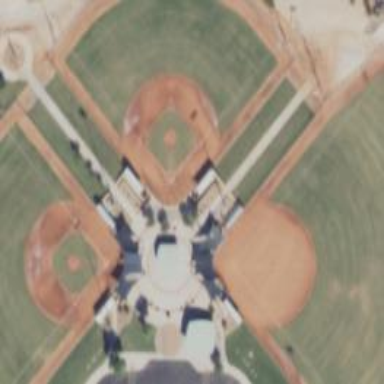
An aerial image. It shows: Baseball pitch for leisure and sports activities.